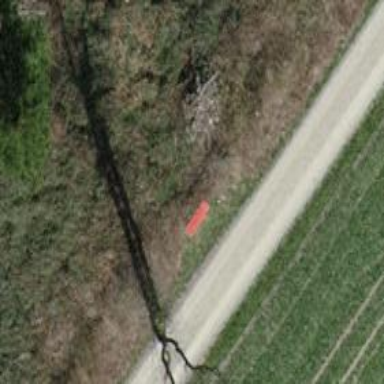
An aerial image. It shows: Bench for seating.